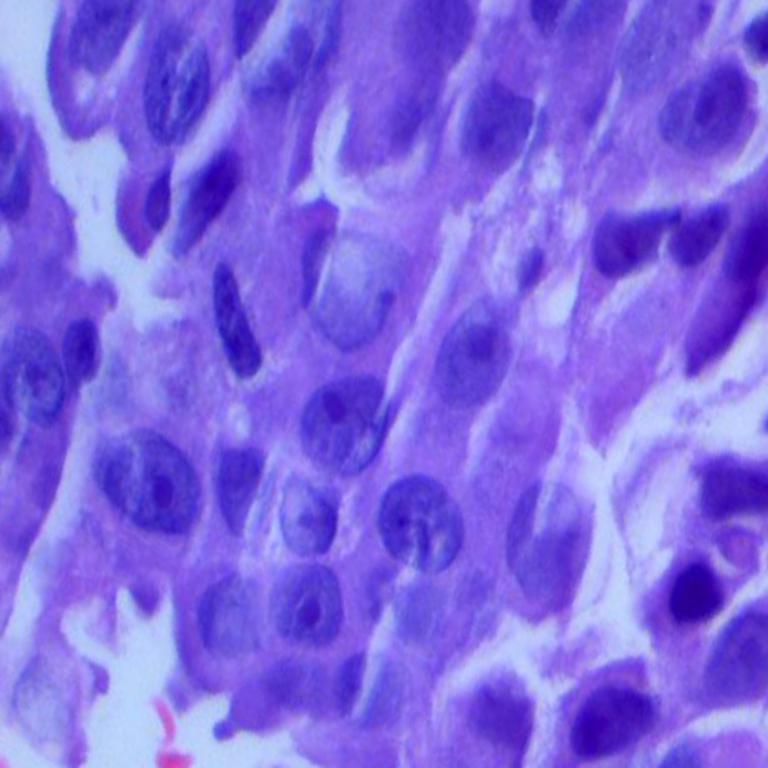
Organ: lung
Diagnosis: adenocarcinomas